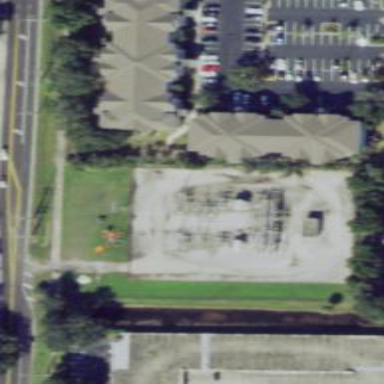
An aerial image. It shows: Outdoor distribution substation.